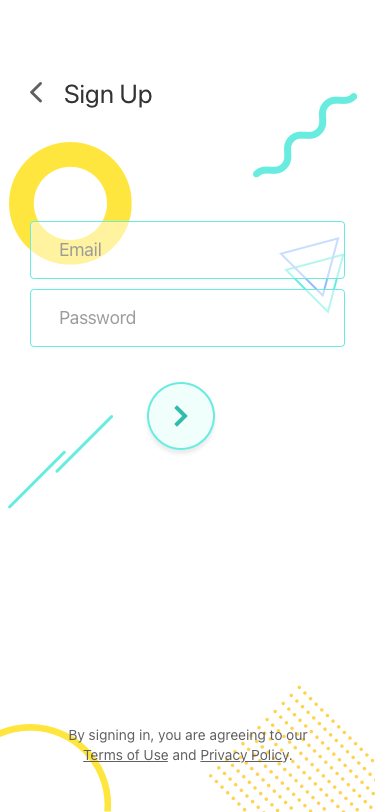
Text in this UI design:
By signing in, you are agreeing to our Terms of Use and Privacy Policy.
Password
Email
Sign Up